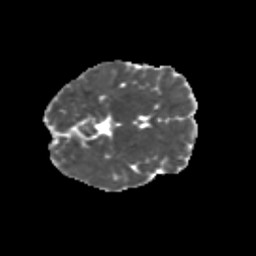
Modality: MD
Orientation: axial
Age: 11
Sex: female
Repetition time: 9.4 s
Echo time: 0.089 s